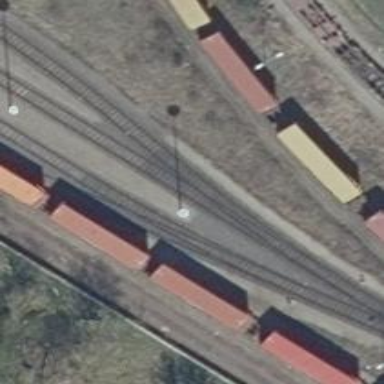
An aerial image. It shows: Railway switch.